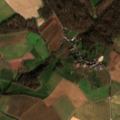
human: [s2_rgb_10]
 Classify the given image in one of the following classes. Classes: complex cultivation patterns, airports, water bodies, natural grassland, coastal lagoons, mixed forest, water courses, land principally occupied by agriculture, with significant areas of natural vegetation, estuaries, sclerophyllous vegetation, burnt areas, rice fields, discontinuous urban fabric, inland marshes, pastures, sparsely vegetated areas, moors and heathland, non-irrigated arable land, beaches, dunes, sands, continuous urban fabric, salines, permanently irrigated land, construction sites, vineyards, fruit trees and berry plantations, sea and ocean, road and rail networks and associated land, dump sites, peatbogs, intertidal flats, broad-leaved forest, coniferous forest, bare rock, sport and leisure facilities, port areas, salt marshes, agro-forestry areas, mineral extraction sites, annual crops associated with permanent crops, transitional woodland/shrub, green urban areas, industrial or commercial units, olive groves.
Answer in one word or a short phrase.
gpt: discontinuous urban fabric, non-irrigated arable land, pastures, broad-leaved forest